Question: Chrome 18 Dev/Canary has just been released, and <URL> will be needed in the manifest for certain extensions.
I'm trying to get a CSP working for inline scripting, but I don't know if I'm doing something wrong or if this is a Chrome 18 bug.
'''
{
"name": "CSP Test",
"version": "1.0",
"manifest_version": 2,
"options_page": "test.html",
"content_security_policy": "default-src 'unsafe-inline'"
}
'''
'''
<html><head>
<script type="text/javascript">
alert("hello");
</script>
</head></html>
'''
In Chrome 18, this unpacked extension fails to load, displaying an error:

If I change ''unsafe-inline'' to ''self'', the extension loads fine, but 'alert()' does not work, and the option page's console contains an error:
> Refused to execute inline script because of Content-Security-Policy.
In Chrome 16, using ''unsafe-inline'' lets the extension load fine and 'alert()' works, too. However, in Chrome 16, replacing ''unsafe-inline'' with ''foo'' lets the extension load, but of course does not let 'alert()' work, so perhaps Chrome 18 is stricter than 16, but...
Is 'default-src 'unsafe-inline'' actually invalid, or is this a bug? What CSP value can I use to make 'alert()' work in Chrome 18?
---
Based on the accepted answer below, inline scripts no longer work in extensions in Chrome 18. 'alert()' will need to be placed in its own JavaScript file.
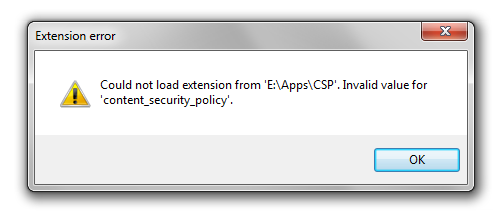
Answer: For recent versions of Chrome (46+), the previously accepted answer is no longer true. 'unsafe-inline' still has no effect (in the manifest and in 'meta' header tags), but per the <URL> to relax the restriction.
>
### Hash usage for <script> elements
> The 'script-src' directive lets developers whitelist a particular inline script by specifying its hash as an allowed source of script.
> Usage is straightforward. The server computes the hash of a particular script block's contents, and includes the base64 encoding of that value in the 'Content-Security-Policy' header:
> '''
Content-Security-Policy: default-src 'self';
'''
'''
script-src 'self' https://example.com 'sha256-base64 encoded hash'
'''
# Example
Consider the following:
:
'''
{
"manifest_version": 2,
"name": "csp test",
"version": "1.0.0",
"minimum_chrome_version": "46",
"content_security_policy": "script-src 'self' 'sha256-WOdSzz11/3cpqOdrm89LBL2UPwEU9EhbDtMy2OciEhs='",
"background": {
"page": "background.html"
}
}
'''
:
'''
<!DOCTYPE html>
<html>
<head></head>
<body>
<script>alert('foo');</script>
</body>
</html>
'''
:
<URL>
# Further investigation
I also tested putting the applicable directive in a 'meta' tag instead of the manifest. While the CSP indicated in the console message did include the content of the tag, it would not execute the inline script (in Chrome 53).
new :
'''
<!DOCTYPE html>
<html>
<head>
<meta http-equiv="Content-Security-Policy" content="script-src 'self' 'sha256-WOdSzz11/3cpqOdrm89LBL2UPwEU9EhbDtMy2OciEhs='">
</head>
<body>
<script>alert('foo');</script>
</body>
</html>
'''
:
<URL>
# Appendix: Generating the hashes
Here are two methods for generating the hashes:
1. Python (pass JS to stdin, pipe it somewhere else):
'''
import hashlib
import base64
import sys
def hash(s):
hash = hashlib.sha256(s.encode()).digest()
encoded = base64.b64encode(hash)
return encoded
contents = sys.stdin.read()
print(hash(contents))
'''
1. In JS, using the Stanford Javascript Crypto Library:
'''
var sjcl = require('sjcl');
// Generate base64-encoded SHA256 for given string.
function hash(s) {
var hashed = sjcl.hash.sha256.hash(s);
return sjcl.codec.base64.fromBits(hashed);
}
'''
Make sure when hashing the inline scripts that the contents of the script tag are included (including all leading/trailing whitespace). If you want to incorporate this into your builds, you can use something like <URL> to get the relevant sections. Generically, for any 'html', you can do:
'''
var $ = cheerio.load(html);
var csp_hashes = $('script')
.map((i, el) => hash($(el).text())
.toArray()
.map(h => ''sha256-${h}'')
.join(' ');
var content_security_policy = 'script-src 'self' 'unsafe-eval' ${csp_hashes}; object-src 'self'';
'''
This is the method used in <URL>, a gulp plugin for generating hashes.